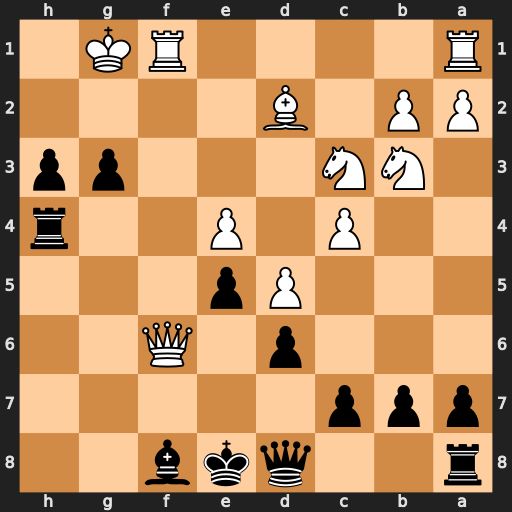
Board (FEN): r2qkb2/ppp5/3p1Q2/3Pp3/2P1P2r/1NN3pp/PP1B4/R4RK1
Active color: b
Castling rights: q
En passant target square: -
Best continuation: h2+ Kh1 g2+ Kxg2 h1=Q+ Rxh1 Qxf6 Rxh4 Qxh4